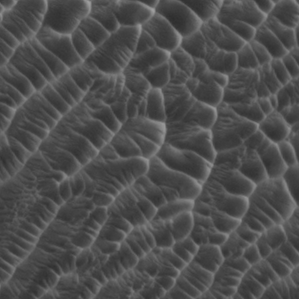
Label: non_frost